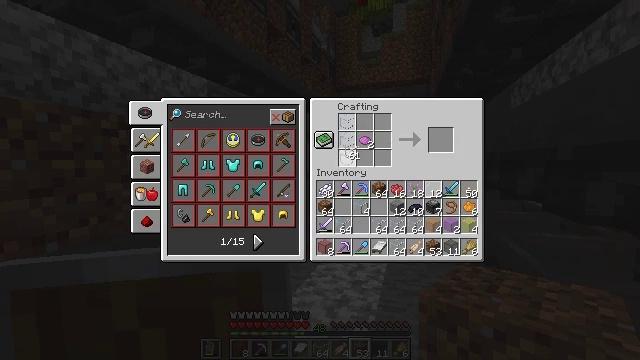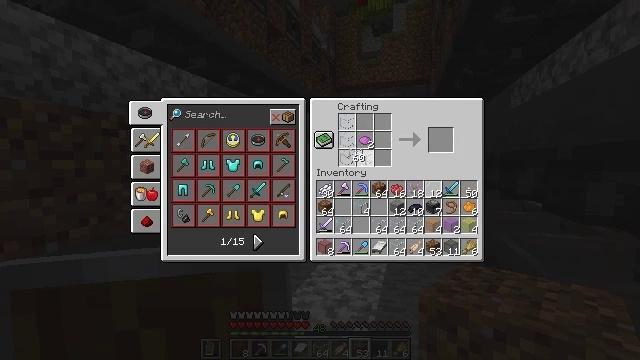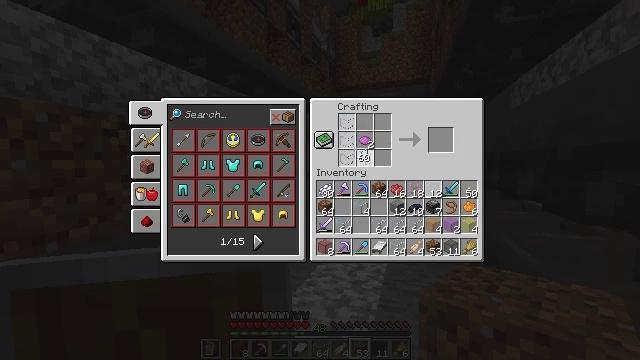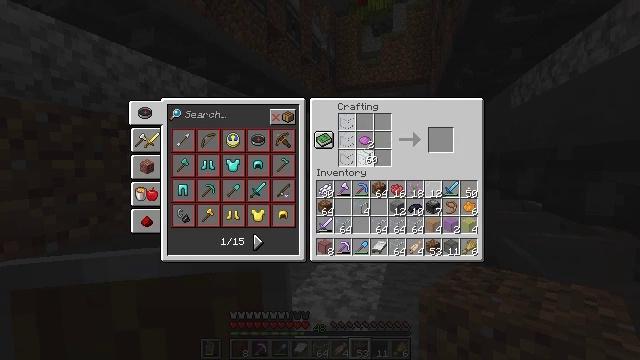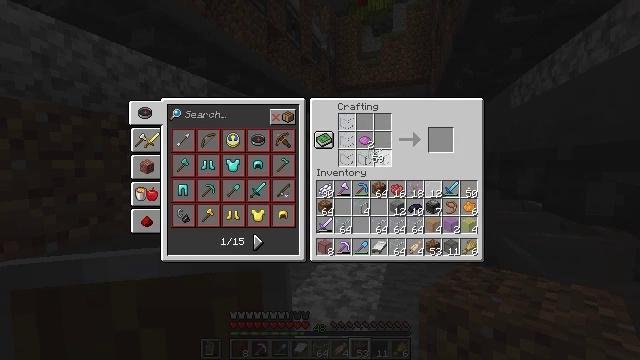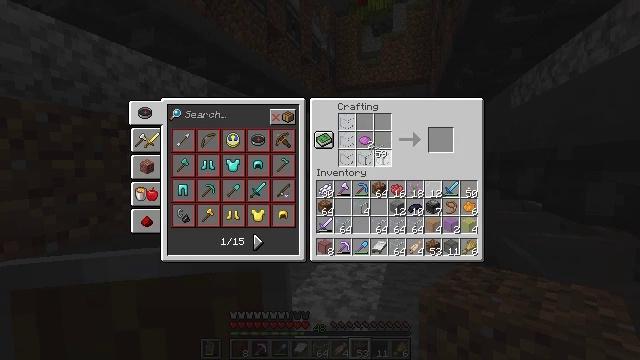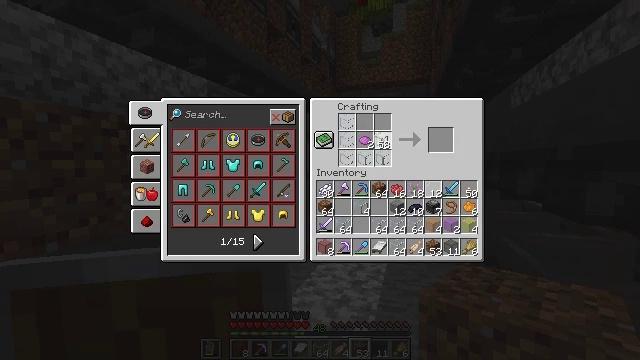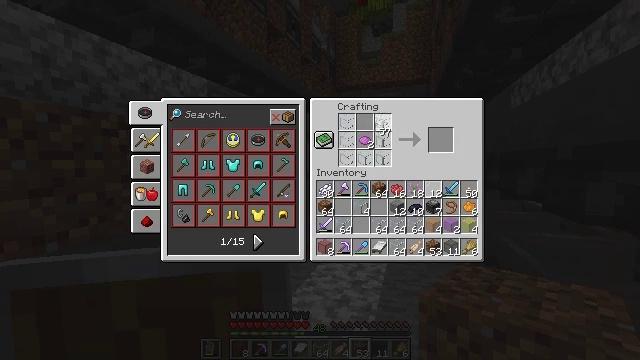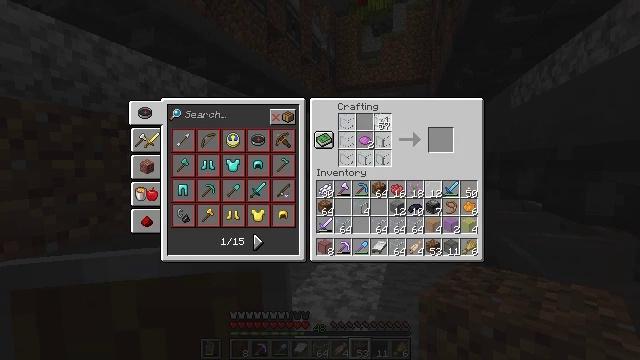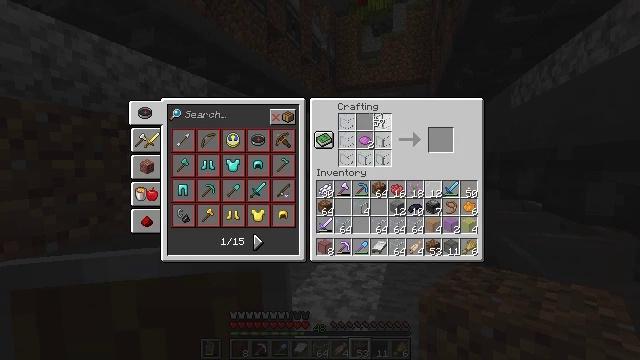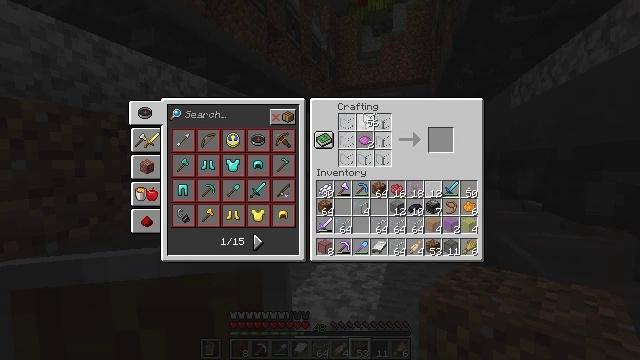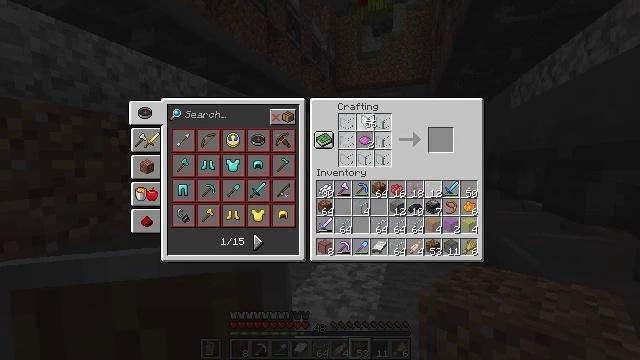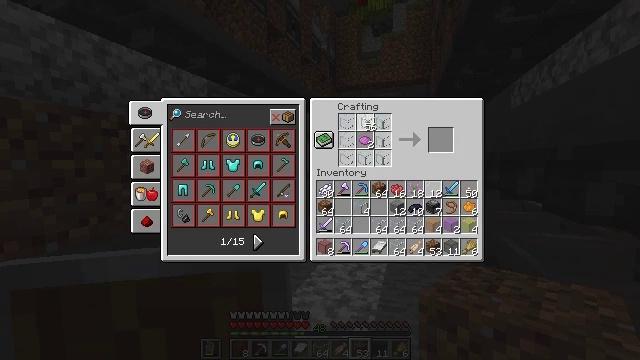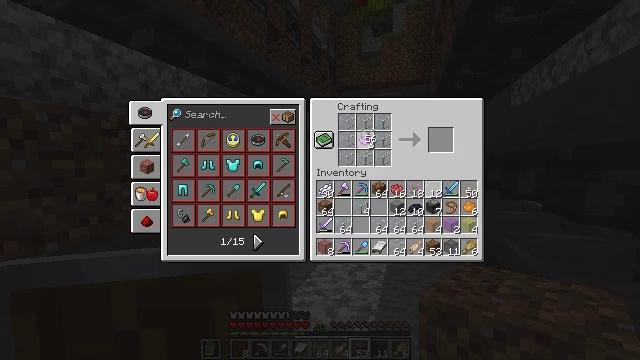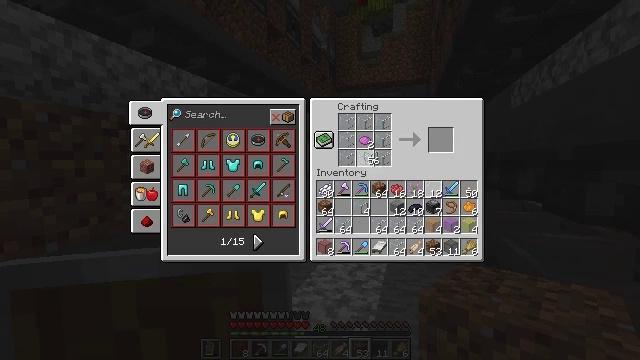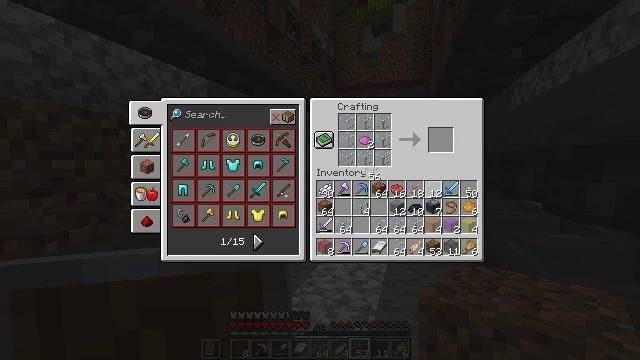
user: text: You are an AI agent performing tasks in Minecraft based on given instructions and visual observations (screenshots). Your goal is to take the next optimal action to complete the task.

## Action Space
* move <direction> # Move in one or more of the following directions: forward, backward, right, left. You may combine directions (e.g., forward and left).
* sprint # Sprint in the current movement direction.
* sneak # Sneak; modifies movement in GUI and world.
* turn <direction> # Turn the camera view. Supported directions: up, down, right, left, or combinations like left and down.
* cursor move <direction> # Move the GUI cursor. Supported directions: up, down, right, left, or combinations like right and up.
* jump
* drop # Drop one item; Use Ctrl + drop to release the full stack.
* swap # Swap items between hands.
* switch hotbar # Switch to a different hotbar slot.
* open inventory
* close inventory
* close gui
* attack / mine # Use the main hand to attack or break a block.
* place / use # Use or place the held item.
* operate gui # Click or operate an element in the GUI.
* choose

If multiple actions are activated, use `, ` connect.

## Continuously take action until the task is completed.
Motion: motion action
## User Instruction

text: In the crafting table, combine glass blocks and magenta dye to get magenta stained glass.
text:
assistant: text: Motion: choose
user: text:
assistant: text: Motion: choose
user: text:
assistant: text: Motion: cursor move right, choose
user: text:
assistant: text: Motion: choose
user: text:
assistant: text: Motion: choose
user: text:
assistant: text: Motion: cursor move up, choose
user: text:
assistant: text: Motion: cursor move up, choose
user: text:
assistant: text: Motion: choose
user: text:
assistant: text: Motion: choose
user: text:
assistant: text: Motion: choose
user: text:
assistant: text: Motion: choose
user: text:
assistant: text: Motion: choose
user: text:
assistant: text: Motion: cursor move down
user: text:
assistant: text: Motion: cursor move down
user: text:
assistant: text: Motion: cursor move down
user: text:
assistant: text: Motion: cursor move down
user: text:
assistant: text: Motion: cursor move down
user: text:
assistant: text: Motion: cursor move down
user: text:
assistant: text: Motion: no_op
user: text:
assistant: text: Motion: cursor move left
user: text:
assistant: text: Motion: no_op
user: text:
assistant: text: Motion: operate gui
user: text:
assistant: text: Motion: operate gui
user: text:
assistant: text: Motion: no_op
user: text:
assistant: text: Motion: no_op
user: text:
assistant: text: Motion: no_op
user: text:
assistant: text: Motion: no_op
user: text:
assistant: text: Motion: no_op
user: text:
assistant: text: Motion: cursor move right and up
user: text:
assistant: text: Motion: sneak, cursor move right and up